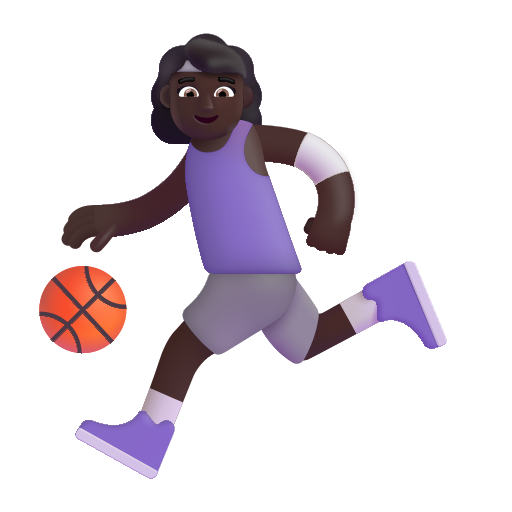
woman bouncing ball color dark